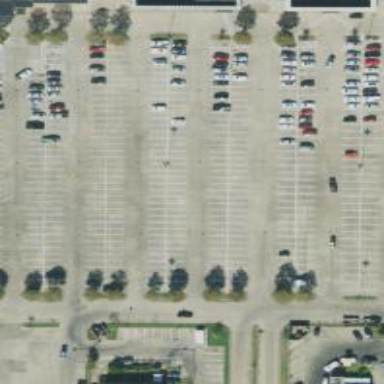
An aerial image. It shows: Parking space.